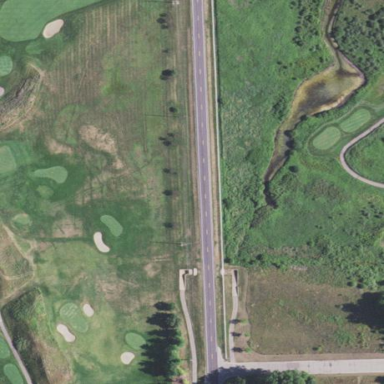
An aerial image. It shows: Area of rough grass used for golf.